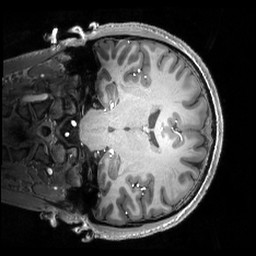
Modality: T1w
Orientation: coronal
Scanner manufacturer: philips
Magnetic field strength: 7 T
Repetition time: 0.008 s
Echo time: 0.001974 s